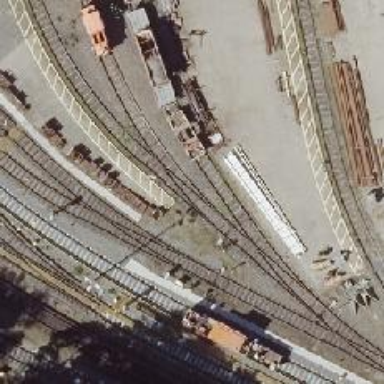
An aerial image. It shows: Railway switch with the turnout on the right side.